Question: I want to show particular labels post in drop down list for each post.it can be as below photo or show just only specific label for that post.

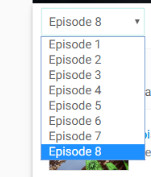
Answer: This code display post labels in dropdown list. Put it after '<data:post.body/>' tag
'''
<b:if cond='data:top.showPostLabels and data:post.labels'>
<select>
<option value='select'><data:postLabelsLabel/></option>
<b:loop values='data:post.labels' var='label'>
<option expr:href='data:label.url'><data:label.name/></option>
</b:loop>
</select>
</b:if>
'''
You can show or hide the list and change the default selected name from your blog posts gadget. Go to > >
<URL>
But unfortunately you can't get posts number inside blog posts widget as in labels widget.